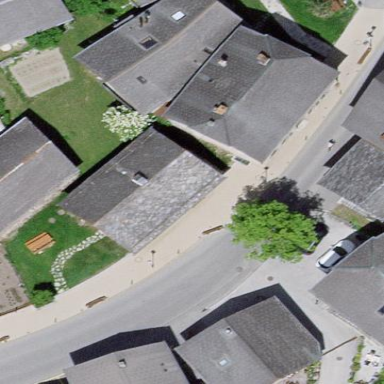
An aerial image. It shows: Simple and straightforward house.